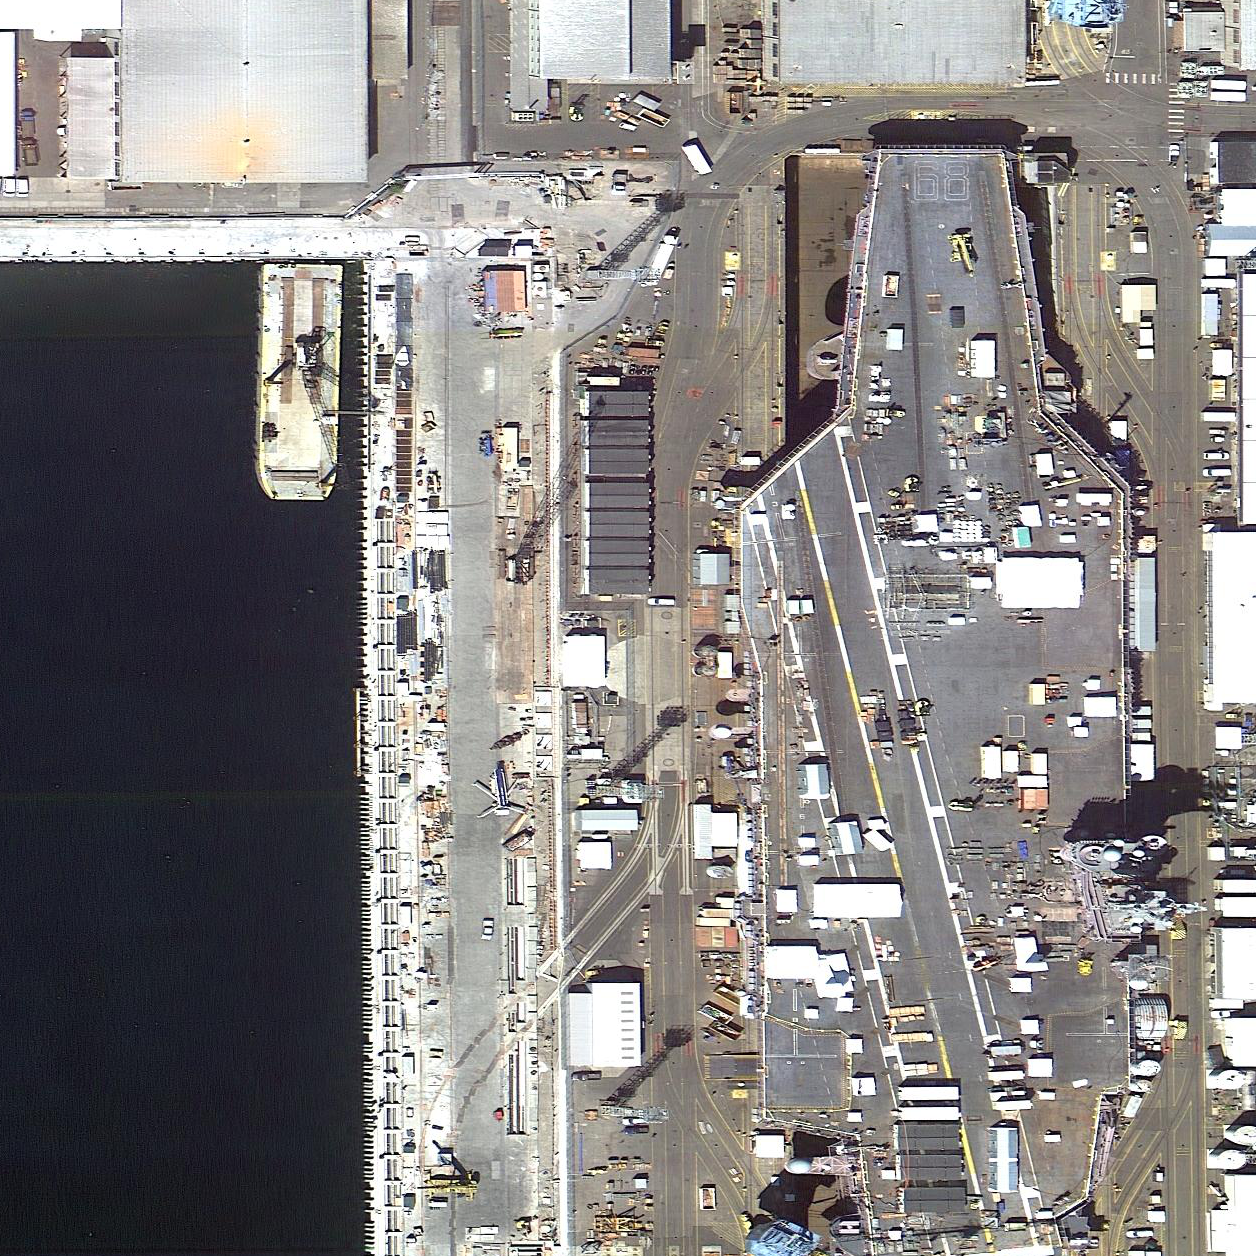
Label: aircraft_carrier